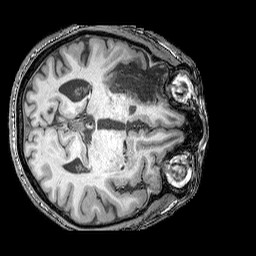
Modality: T1w
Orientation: axial
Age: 60
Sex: male
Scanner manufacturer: siemens
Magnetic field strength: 3 T
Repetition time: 2.25 s
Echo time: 0.00411 s